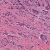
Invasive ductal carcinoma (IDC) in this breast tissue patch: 1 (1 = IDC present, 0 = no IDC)